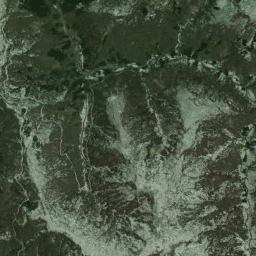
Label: mountain